Question:
Does anyone know what's going on here?
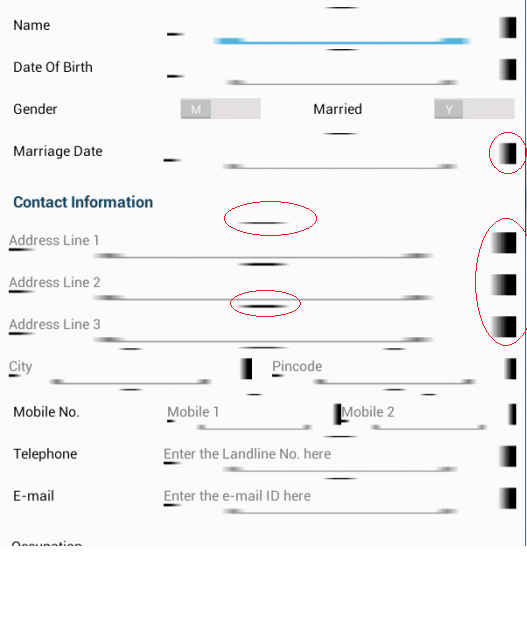
Answer: I got what was wrong...
It was a pretty silly mistake on my part.
1)restart eclipse
2)clean and build the project did the work..
Thanks for your time Guys...